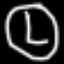
Label: clock